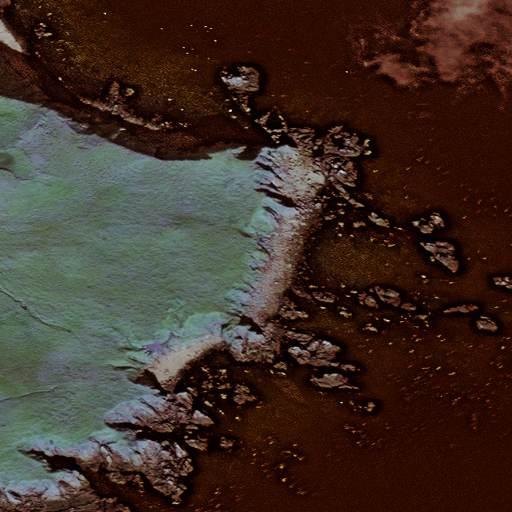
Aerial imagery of cape in Alaska named Aalux containing only unknown